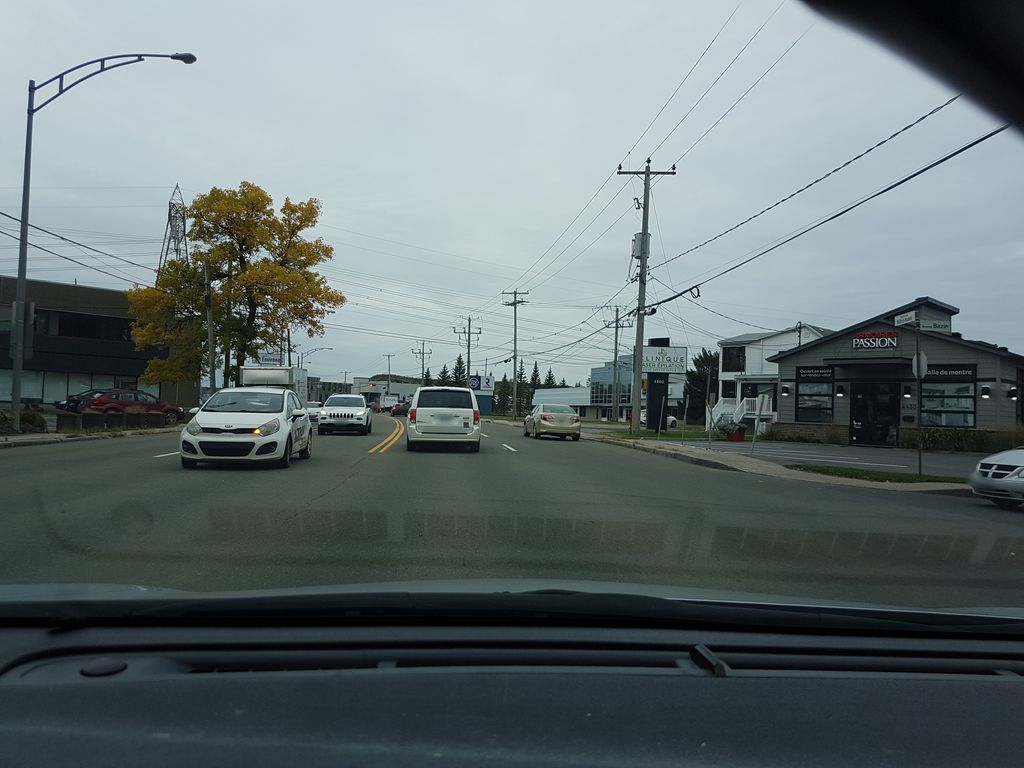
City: quebec_city